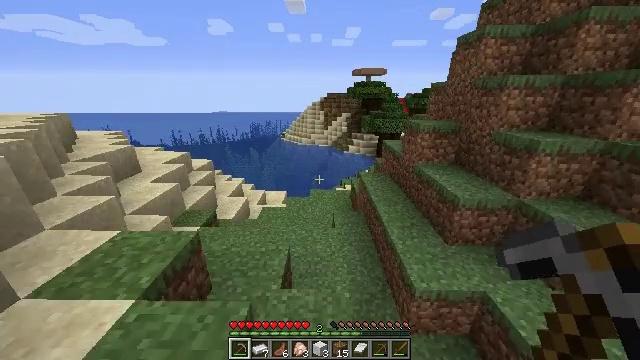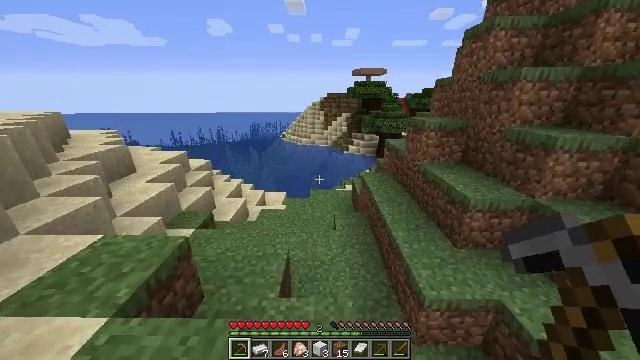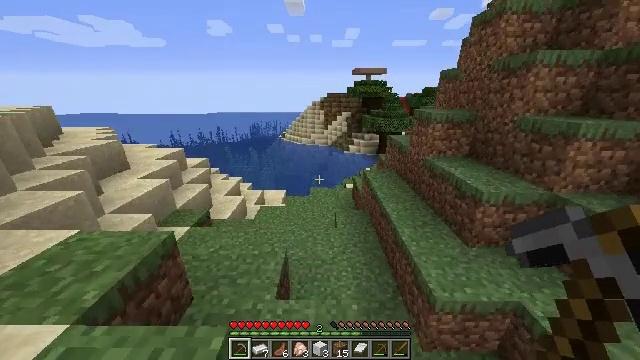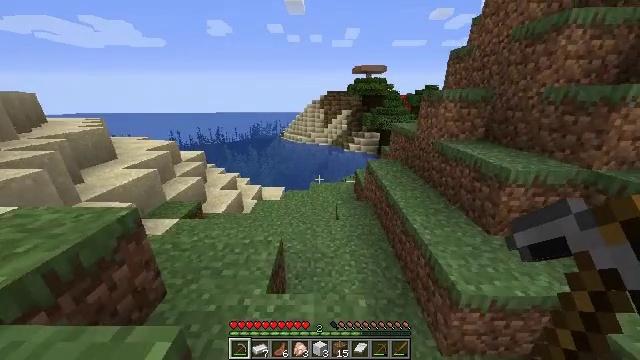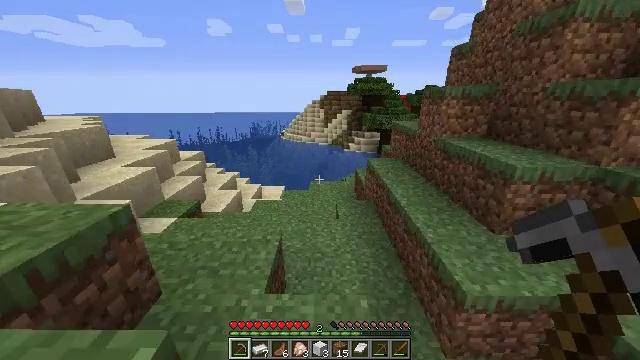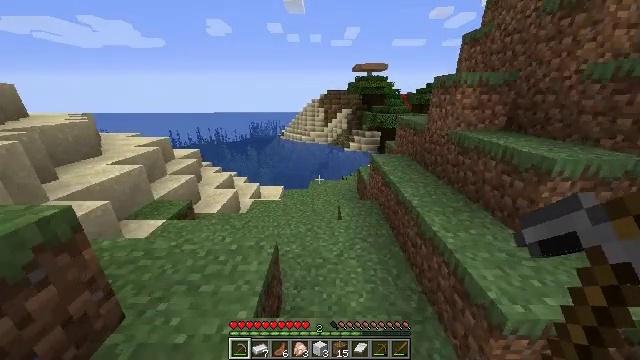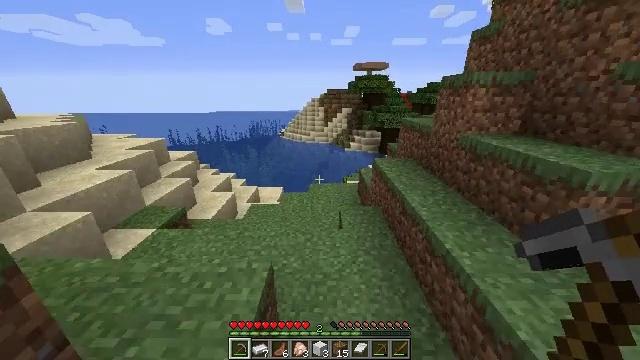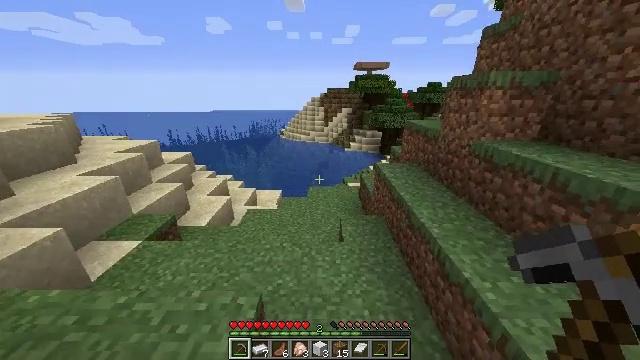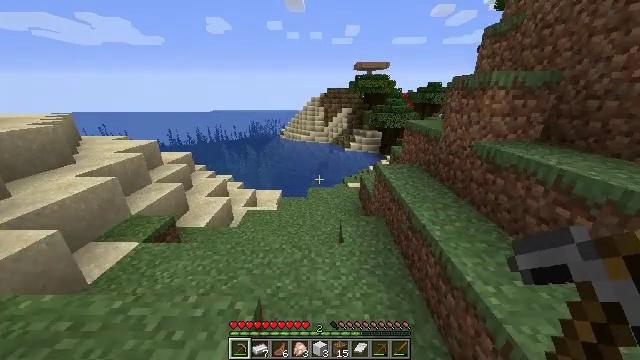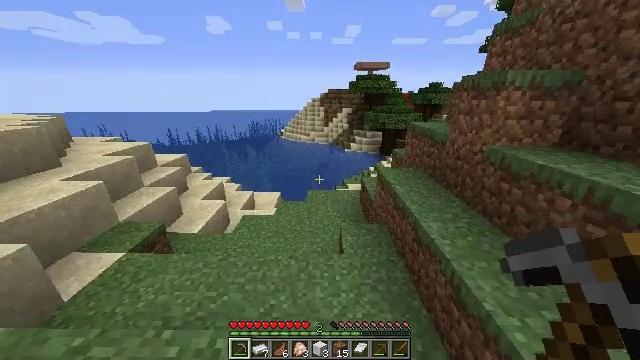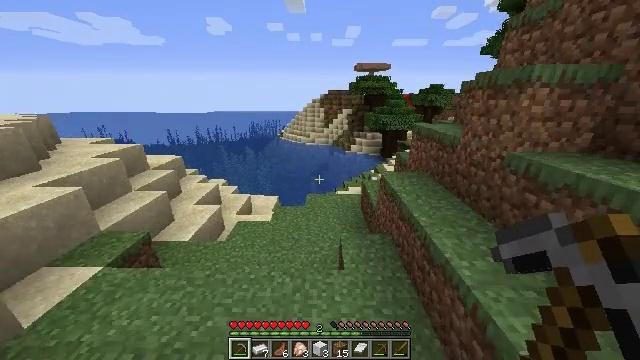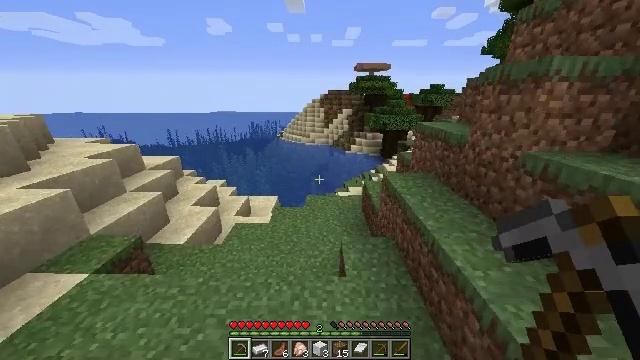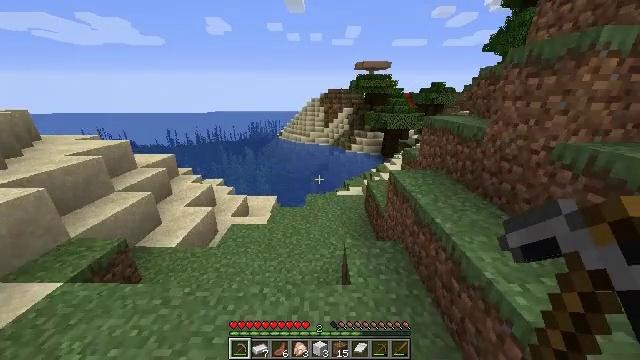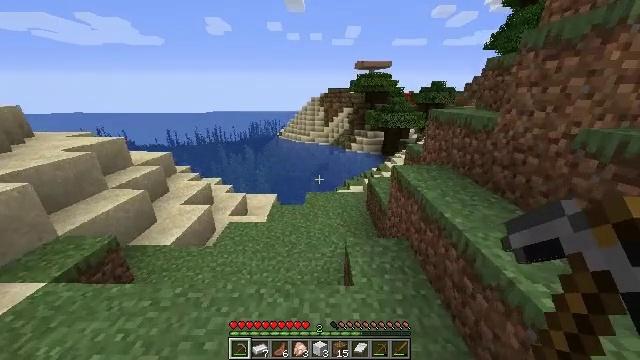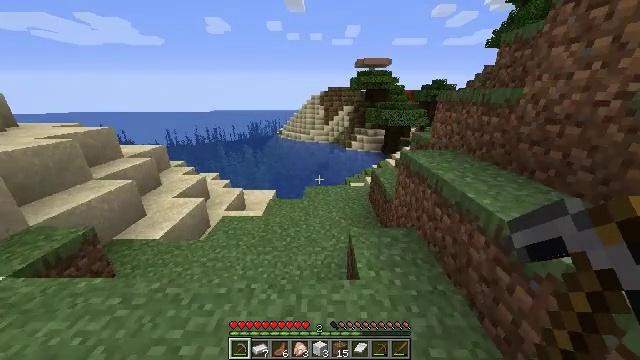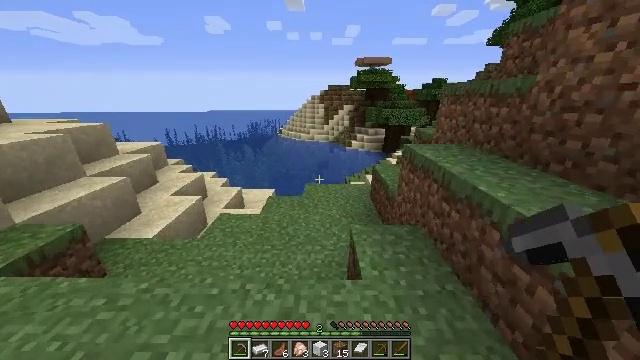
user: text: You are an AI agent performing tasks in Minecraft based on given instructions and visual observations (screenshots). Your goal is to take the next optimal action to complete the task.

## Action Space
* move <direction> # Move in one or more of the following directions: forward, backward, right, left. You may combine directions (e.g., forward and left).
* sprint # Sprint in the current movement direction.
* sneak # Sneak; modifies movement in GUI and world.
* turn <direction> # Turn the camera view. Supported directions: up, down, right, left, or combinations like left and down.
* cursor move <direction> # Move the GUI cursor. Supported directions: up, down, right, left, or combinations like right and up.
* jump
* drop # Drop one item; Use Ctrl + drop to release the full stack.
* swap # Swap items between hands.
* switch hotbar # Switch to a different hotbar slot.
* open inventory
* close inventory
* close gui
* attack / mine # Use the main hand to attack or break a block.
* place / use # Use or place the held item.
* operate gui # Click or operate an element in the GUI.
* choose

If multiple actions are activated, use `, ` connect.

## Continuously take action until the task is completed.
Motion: motion action
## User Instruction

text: Gather the chest from its place.
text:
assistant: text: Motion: move forward
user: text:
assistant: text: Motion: move forward
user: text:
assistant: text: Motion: move forward
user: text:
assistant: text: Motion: move forward
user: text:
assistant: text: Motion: move forward
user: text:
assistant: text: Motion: move forward
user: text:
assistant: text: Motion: move forward
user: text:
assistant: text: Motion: move forward
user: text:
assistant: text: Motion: move forward
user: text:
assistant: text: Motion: move forward
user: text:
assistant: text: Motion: move forward
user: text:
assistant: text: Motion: move forward
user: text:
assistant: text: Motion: move forward
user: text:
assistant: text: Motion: move forward
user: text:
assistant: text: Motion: move forward
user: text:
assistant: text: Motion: move forward
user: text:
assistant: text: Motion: move forward
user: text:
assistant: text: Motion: move forward
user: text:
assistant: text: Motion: move forward
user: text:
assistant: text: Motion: move forward
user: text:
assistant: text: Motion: move forward
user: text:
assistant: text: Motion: move forward, turn right
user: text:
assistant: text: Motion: move forward, turn right
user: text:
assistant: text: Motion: move forward
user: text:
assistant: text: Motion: move forward
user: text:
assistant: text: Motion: move forward
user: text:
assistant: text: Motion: move forward
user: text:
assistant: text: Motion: move forward
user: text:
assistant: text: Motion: move forward
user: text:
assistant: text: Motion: move forward, turn right